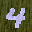
Label: 4